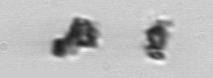
Label: Thalassiosira_TAG_external_detritus